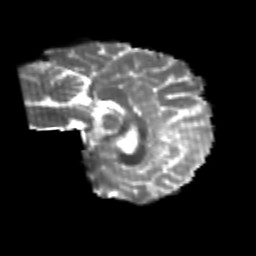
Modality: T2w
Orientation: sagittal
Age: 25
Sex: female
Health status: healthy
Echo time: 0.074 s